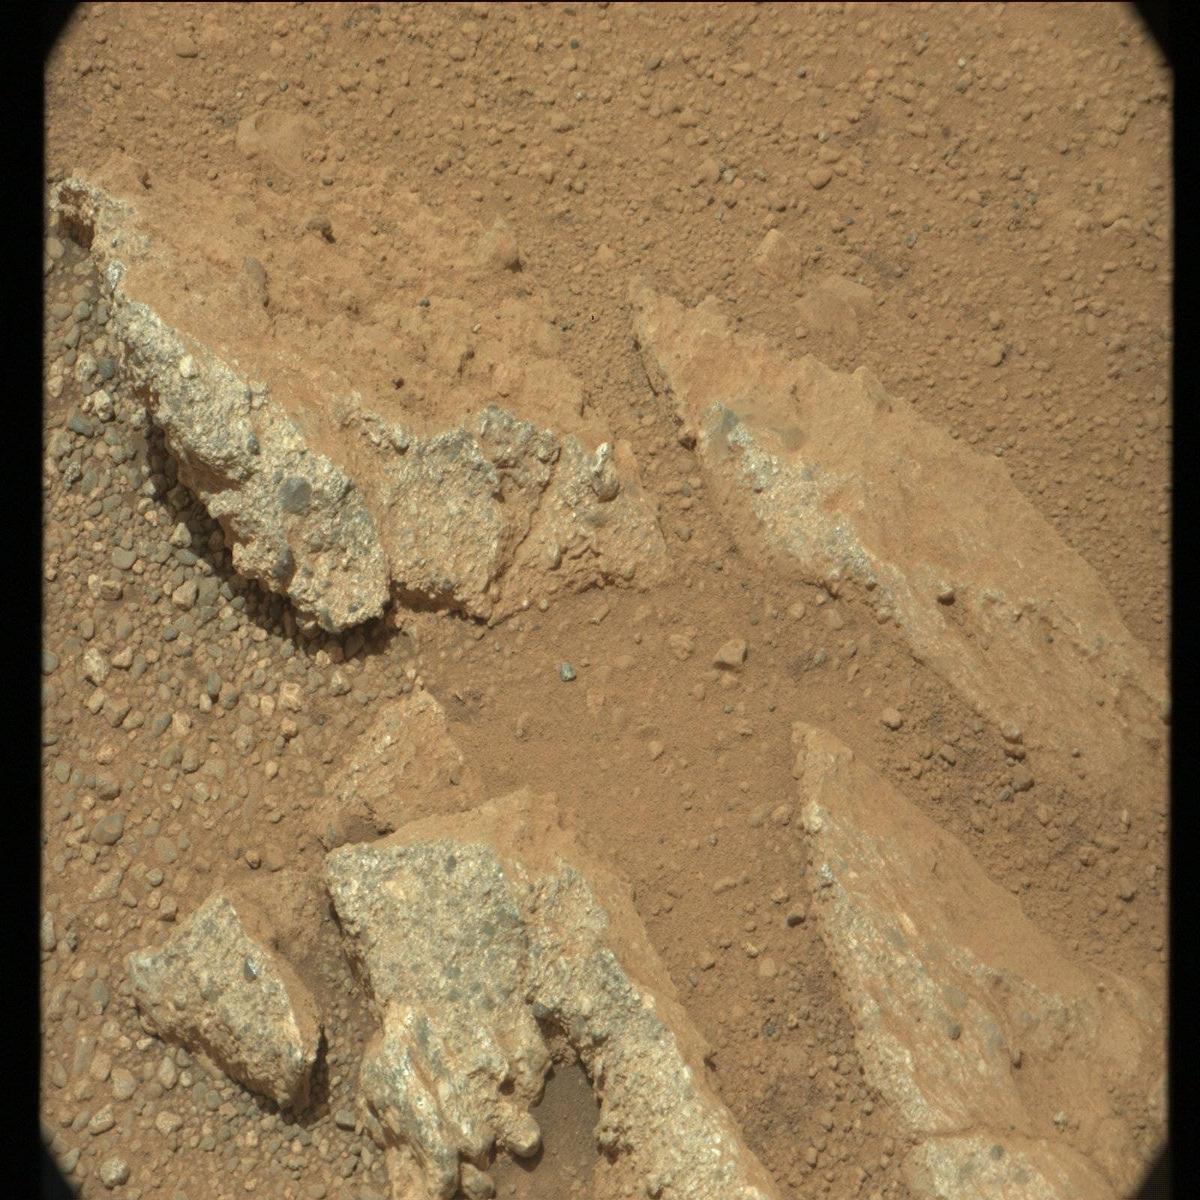
Terrain classes present: Bedrock, Rock, Sand / Soil